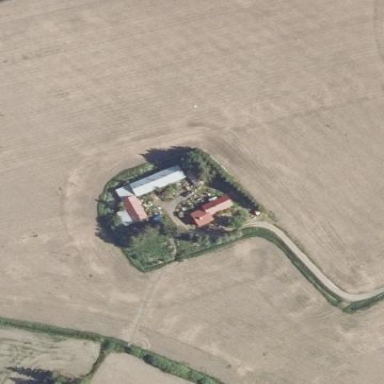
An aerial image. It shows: Farmyard area.